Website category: restaurant
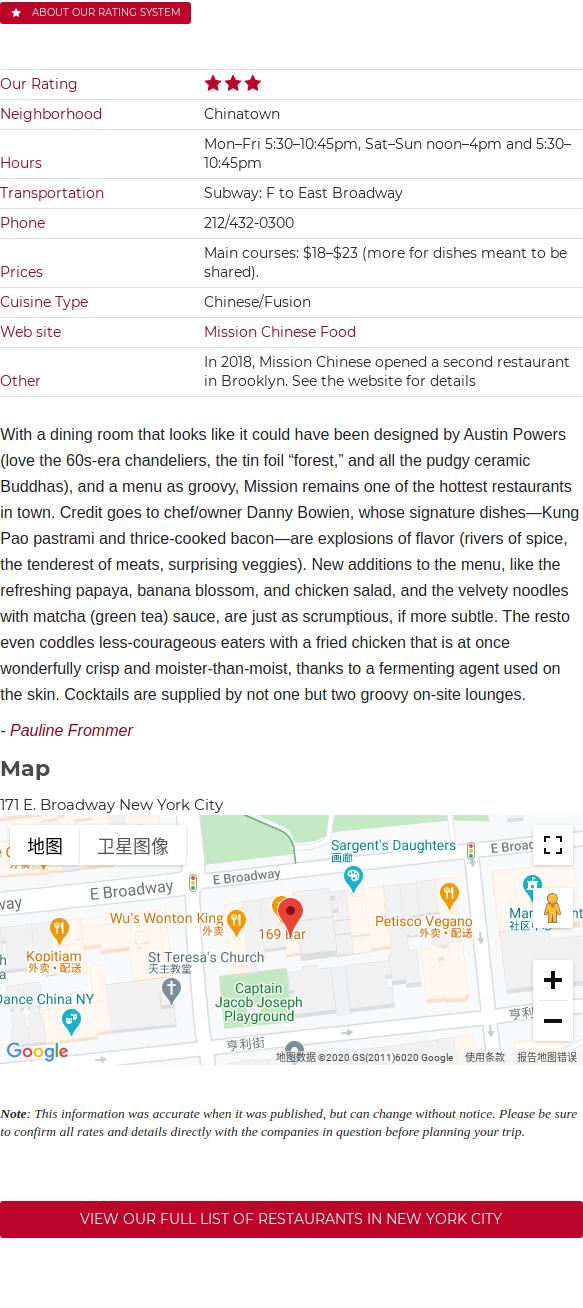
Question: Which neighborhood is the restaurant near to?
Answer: Chinatown

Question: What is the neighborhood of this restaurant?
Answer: Chinatown

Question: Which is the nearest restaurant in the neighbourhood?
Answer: Chinatown

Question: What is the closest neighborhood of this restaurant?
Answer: Chinatown

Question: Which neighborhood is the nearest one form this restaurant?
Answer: Chinatown

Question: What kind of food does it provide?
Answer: Chinese/Fusion

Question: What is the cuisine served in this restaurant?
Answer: Chinese/Fusion

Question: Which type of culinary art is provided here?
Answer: Chinese/Fusion

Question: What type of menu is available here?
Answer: Chinese/Fusion

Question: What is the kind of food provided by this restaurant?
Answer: Chinese/Fusion

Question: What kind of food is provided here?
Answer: Chinese/Fusion

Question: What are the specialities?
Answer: Chinese/Fusion

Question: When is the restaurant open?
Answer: MonFri 5:3010:45pm, SatSun noon4pm and 5:3010:45pm

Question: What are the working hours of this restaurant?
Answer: MonFri 5:3010:45pm, SatSun noon4pm and 5:3010:45pm

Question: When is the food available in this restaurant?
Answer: MonFri 5:3010:45pm, SatSun noon4pm and 5:3010:45pm

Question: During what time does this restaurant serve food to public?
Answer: MonFri 5:3010:45pm, SatSun noon4pm and 5:3010:45pm

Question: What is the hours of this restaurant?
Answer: MonFri 5:3010:45pm, SatSun noon4pm and 5:3010:45pm

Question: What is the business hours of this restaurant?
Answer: MonFri 5:3010:45pm, SatSun noon4pm and 5:3010:45pm

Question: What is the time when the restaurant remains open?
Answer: MonFri 5:3010:45pm, SatSun noon4pm and 5:3010:45pm

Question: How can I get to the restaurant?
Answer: Subway: F to East Broadway

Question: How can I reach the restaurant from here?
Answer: Subway: F to East Broadway

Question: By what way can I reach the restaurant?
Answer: Subway: F to East Broadway

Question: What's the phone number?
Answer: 212/432-0300

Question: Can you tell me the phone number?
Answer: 212/432-0300

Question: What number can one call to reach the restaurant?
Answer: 212/432-0300

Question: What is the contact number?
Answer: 212/432-0300

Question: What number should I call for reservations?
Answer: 212/432-0300

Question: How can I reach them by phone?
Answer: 212/432-0300

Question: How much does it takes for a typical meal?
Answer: Main courses: $18$23 (more for dishes meant to be shared).

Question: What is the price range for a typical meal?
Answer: Main courses: $18$23 (more for dishes meant to be shared).

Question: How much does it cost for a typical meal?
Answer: Main courses: $18$23 (more for dishes meant to be shared).

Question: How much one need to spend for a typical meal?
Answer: Main courses: $18$23 (more for dishes meant to be shared).

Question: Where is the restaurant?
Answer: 171 E. Broadway New York City

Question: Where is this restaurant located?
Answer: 171 E. Broadway New York City

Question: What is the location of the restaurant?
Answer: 171 E. Broadway New York City

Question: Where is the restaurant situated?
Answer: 171 E. Broadway New York City

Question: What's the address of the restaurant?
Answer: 171 E. Broadway New York City

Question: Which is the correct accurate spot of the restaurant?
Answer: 171 E. Broadway New York City

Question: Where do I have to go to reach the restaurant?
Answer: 171 E. Broadway New York City